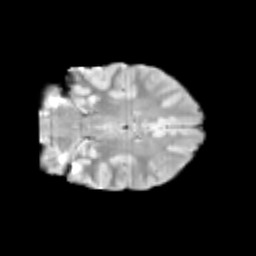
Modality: T2w
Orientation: coronal
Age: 12
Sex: female
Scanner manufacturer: siemens
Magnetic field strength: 3 T
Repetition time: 3.8 s
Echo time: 0.07 s